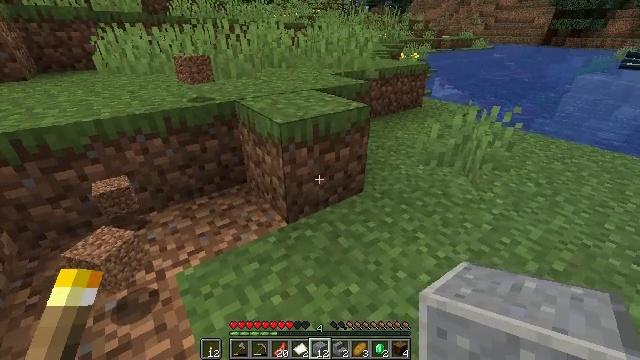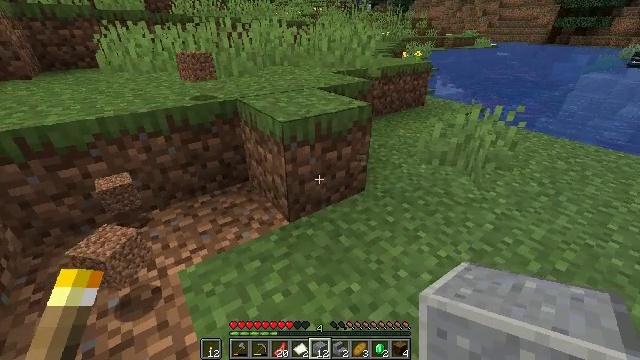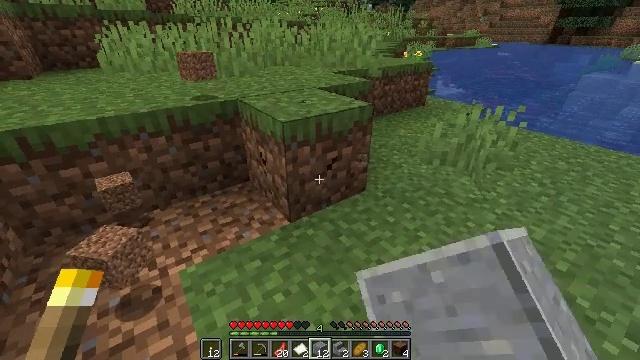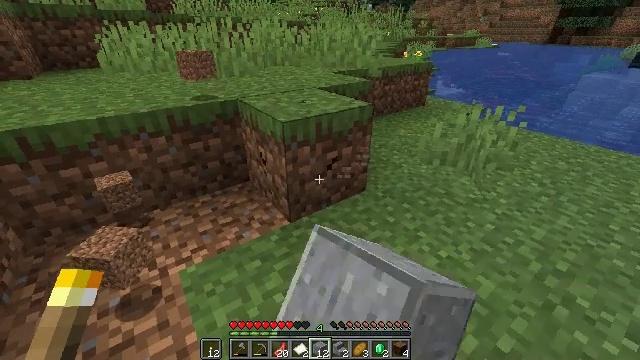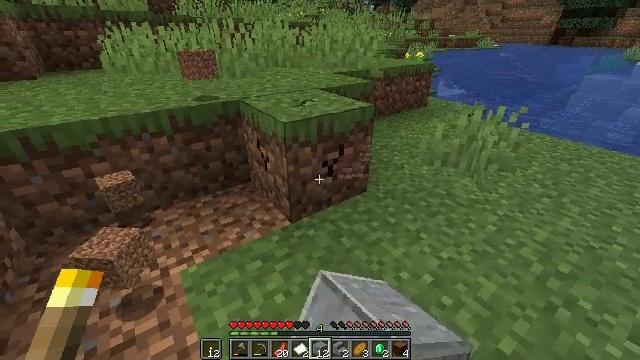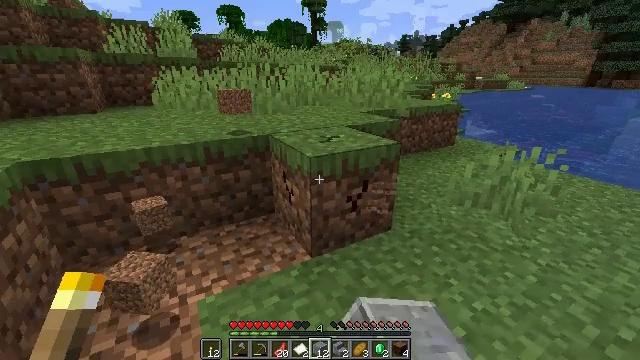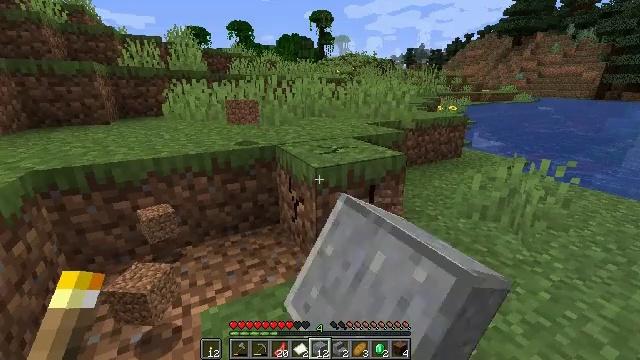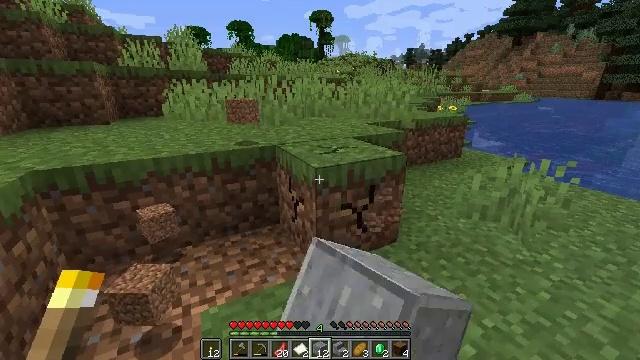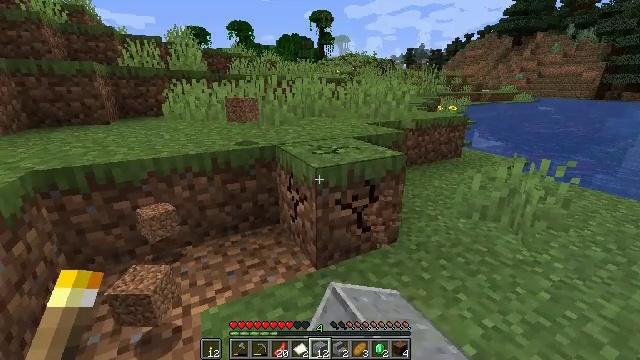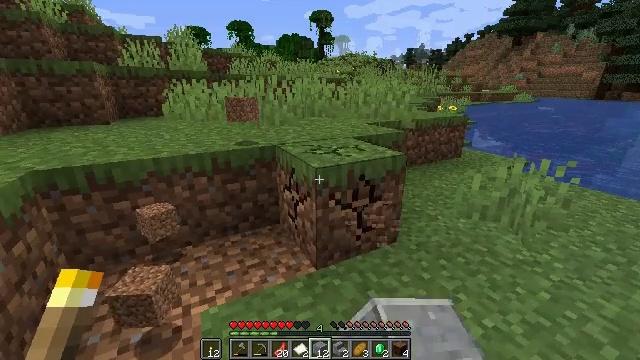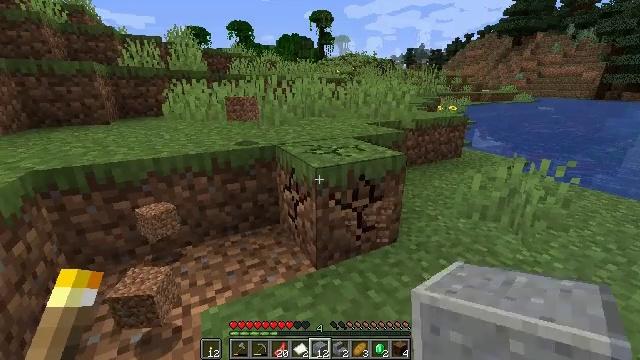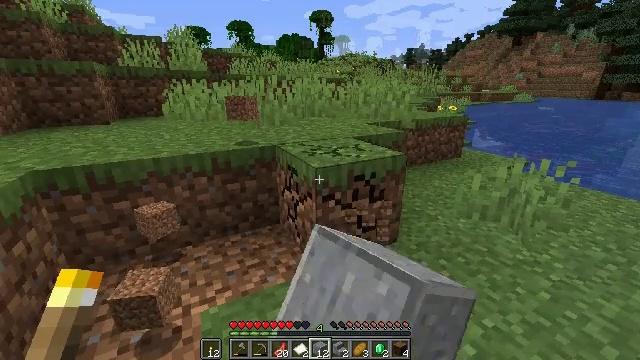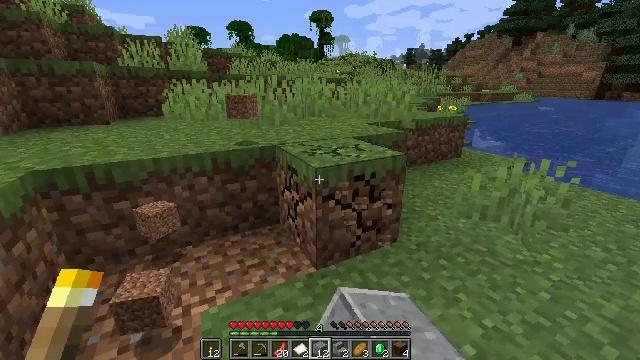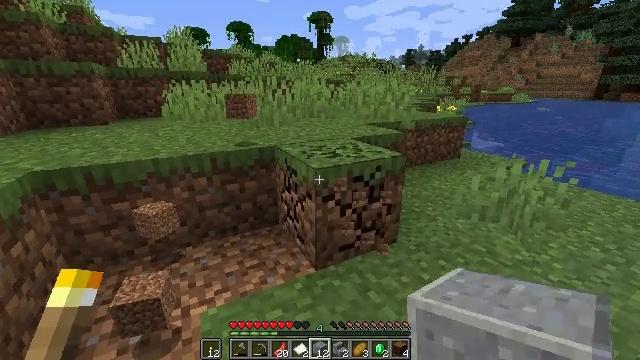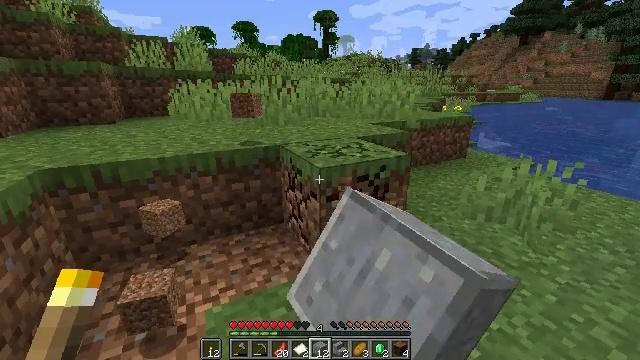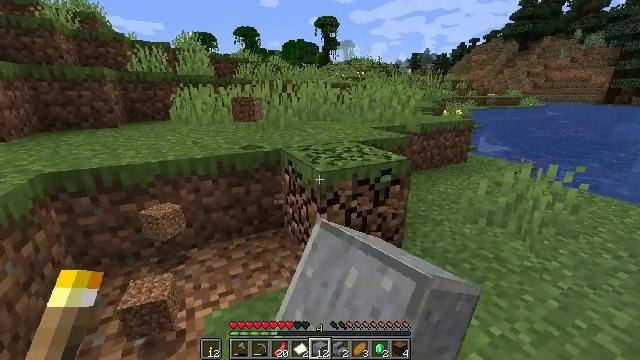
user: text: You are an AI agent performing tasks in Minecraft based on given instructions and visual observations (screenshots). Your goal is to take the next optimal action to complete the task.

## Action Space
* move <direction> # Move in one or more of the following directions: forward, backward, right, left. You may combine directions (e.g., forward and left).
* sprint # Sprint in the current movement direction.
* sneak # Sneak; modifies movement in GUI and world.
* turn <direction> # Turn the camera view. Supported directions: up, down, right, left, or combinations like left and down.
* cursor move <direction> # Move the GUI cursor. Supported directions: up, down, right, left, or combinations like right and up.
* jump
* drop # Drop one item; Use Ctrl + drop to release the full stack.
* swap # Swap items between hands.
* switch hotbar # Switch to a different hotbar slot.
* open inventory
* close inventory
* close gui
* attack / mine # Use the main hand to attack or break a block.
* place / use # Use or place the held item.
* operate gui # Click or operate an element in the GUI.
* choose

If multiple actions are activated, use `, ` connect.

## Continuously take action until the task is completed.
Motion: motion action
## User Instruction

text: Make a golden shovel using gold ingots and sticks.
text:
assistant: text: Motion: attack / mine
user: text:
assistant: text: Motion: attack / mine
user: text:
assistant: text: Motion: attack / mine
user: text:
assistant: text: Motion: attack / mine
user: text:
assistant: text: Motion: turn left and up, attack / mine
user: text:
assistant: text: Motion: turn left and up, attack / mine
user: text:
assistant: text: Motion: attack / mine
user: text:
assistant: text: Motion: attack / mine
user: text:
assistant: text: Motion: attack / mine
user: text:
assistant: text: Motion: attack / mine
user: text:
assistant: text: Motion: attack / mine
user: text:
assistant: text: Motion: attack / mine
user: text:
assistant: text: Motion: attack / mine
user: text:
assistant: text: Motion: turn left, attack / mine
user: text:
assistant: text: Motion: attack / mine
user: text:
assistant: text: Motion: turn left, attack / mine
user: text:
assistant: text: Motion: turn right, attack / mine
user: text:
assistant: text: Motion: turn right and down
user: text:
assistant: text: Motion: turn right
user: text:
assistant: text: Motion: turn right and up
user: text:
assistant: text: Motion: move forward, turn right and up
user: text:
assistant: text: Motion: move forward
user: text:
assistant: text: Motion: no_op
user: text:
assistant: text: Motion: no_op
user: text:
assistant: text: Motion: move forward, turn left and down
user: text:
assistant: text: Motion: move forward, turn right
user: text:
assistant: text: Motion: move forward, turn right
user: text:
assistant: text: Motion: move forward, turn right
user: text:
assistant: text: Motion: move forward, turn right and up
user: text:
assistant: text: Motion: move forward, turn right and up